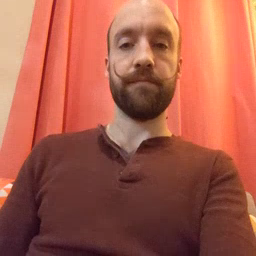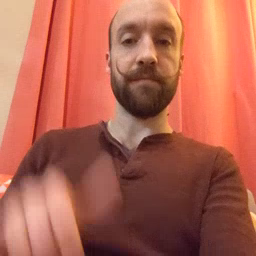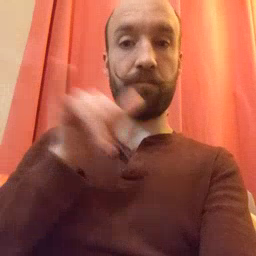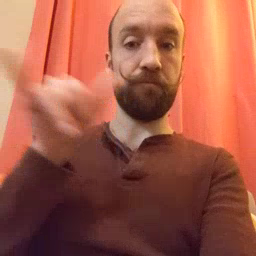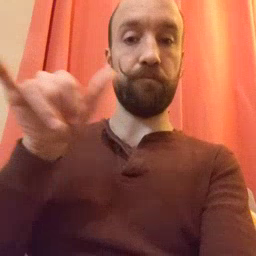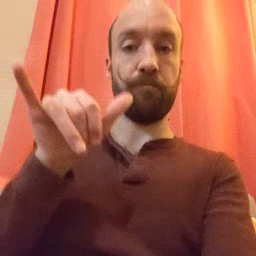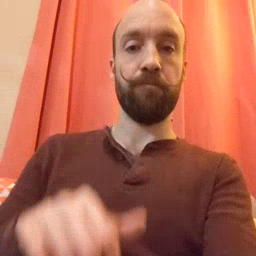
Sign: same